Question: I have had the Facebook iOS SDK running in an app I've been working on for a few months. At this point I am mostly using the SDK for SSO purposes.
Since I have started using iOS 6.0 I have been seeing an issue where the "Login to use your FB account with MY_APP" modal is blocking my current view.
The odd thing is that the user is already authenticated and apparently authorized to use my app. This is proven by the fact that I can get the user's email address and such.
It is also important to note that if I click the "X" it will close and everything is fine (user is authenticated/authorized). If I login as it tells me, it shows the "MY_APP is already authorized" modal which I cannot click the "Okay" button but I can click the "X" which again drops me back into my view with the user authenticated and authorized.
Here you can see the it:

To authenticate I am calling the following method in the 'appdelegate':
'''
[appDelegate openSessionWithAllowLoginUI:YES];
'''
The following are the relevant FB methods in my appdelegate:
'''
// FACEBOOK STUFF
- (BOOL)openSessionWithAllowLoginUI:(BOOL)allowLoginUI {
NSArray *permissions = [NSArray arrayWithObjects: @"email", nil];
return [FBSession openActiveSessionWithReadPermissions:permissions
allowLoginUI:allowLoginUI
completionHandler:^(FBSession *session, FBSessionState status, NSError *error) {
[self sessionStateChanged:session state:status error:error];
}];
}
- (void)sessionStateChanged:(FBSession *)session
state:(FBSessionState)state
error:(NSError *)error {
// FBSample logic
// Any time the session is closed, we want to display the login controller (the user
// cannot use the application unless they are logged in to Facebook). When the session
// is opened successfully, hide the login controller and show the main UI.
switch (state) {
case FBSessionStateOpen: {
FBCacheDescriptor *cacheDescriptor = [FBFriendPickerViewController cacheDescriptor];
[cacheDescriptor prefetchAndCacheForSession:session];
[self sendAuthenticationStatusChangedNotification];
}
break;
case FBSessionStateClosed:
case FBSessionStateClosedLoginFailed:
// FBSample logic
// Once the user has logged in, we want them to be looking at the root view.
[FBSession.activeSession closeAndClearTokenInformation];
//[self showLoginView];
break;
default:
break;
}
if (error) {
UIAlertView *alertView = [[UIAlertView alloc] initWithTitle:@"Error"
message:error.localizedDescription
delegate:nil
cancelButtonTitle:@"OK"
otherButtonTitles:nil];
[alertView show];
}
}
- (BOOL)application:(UIApplication *)application
openURL:(NSURL *)url
sourceApplication:(NSString *)sourceApplication
annotation:(id)annotation {
// FBSample logic
// We need to handle URLs by passing them to FBSession in order for SSO authentication
// to work.
return [FBSession.activeSession handleOpenURL:url];
}
'''
I noticed that this is happing on one of my phones but not the other. The phone that wasn't working had an older version of the FB app installed. Updating the FB app stopped this issue from happening. I am still interested in a fix to avoid others from experiencing the same issue.
The issue went away for a little but now is back even with the new facebook app installed. Please help!
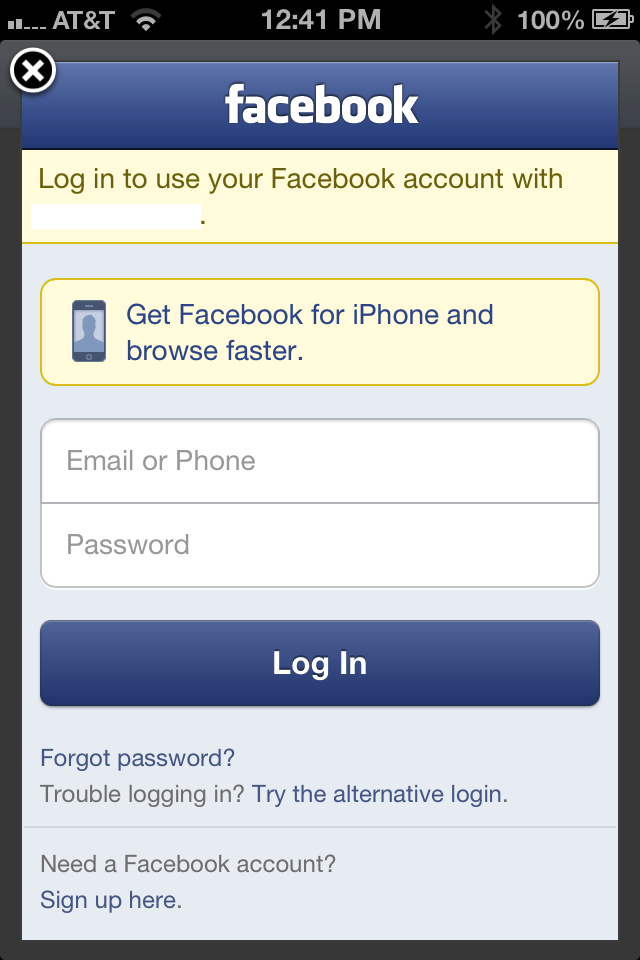
Answer: The problem for me actually turned out to be a silly one. I was calling
'''
[appDelegate openSessionWithAllowLoginUI:YES];
'''
two times due to a button click event that was wired up twice. As soon as it was only being called once, the issue went away!